Aerial crown-view tile of a tropical tree (Barro Colorado Island, Panama), acquired 20250317:
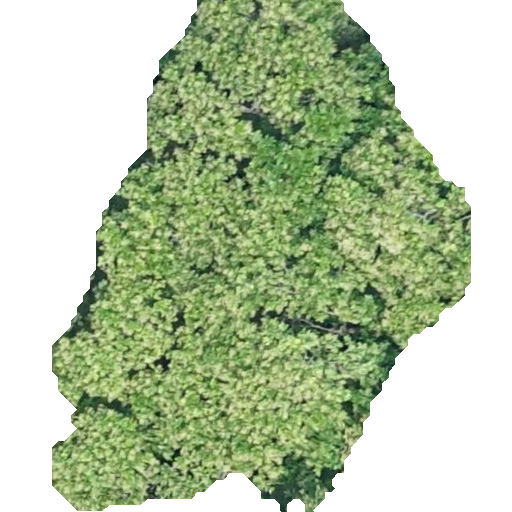
Species: Anacardium excelsum
GBIF accepted scientific name: Anacardium excelsum
Crown area: 226.048 m²